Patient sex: M
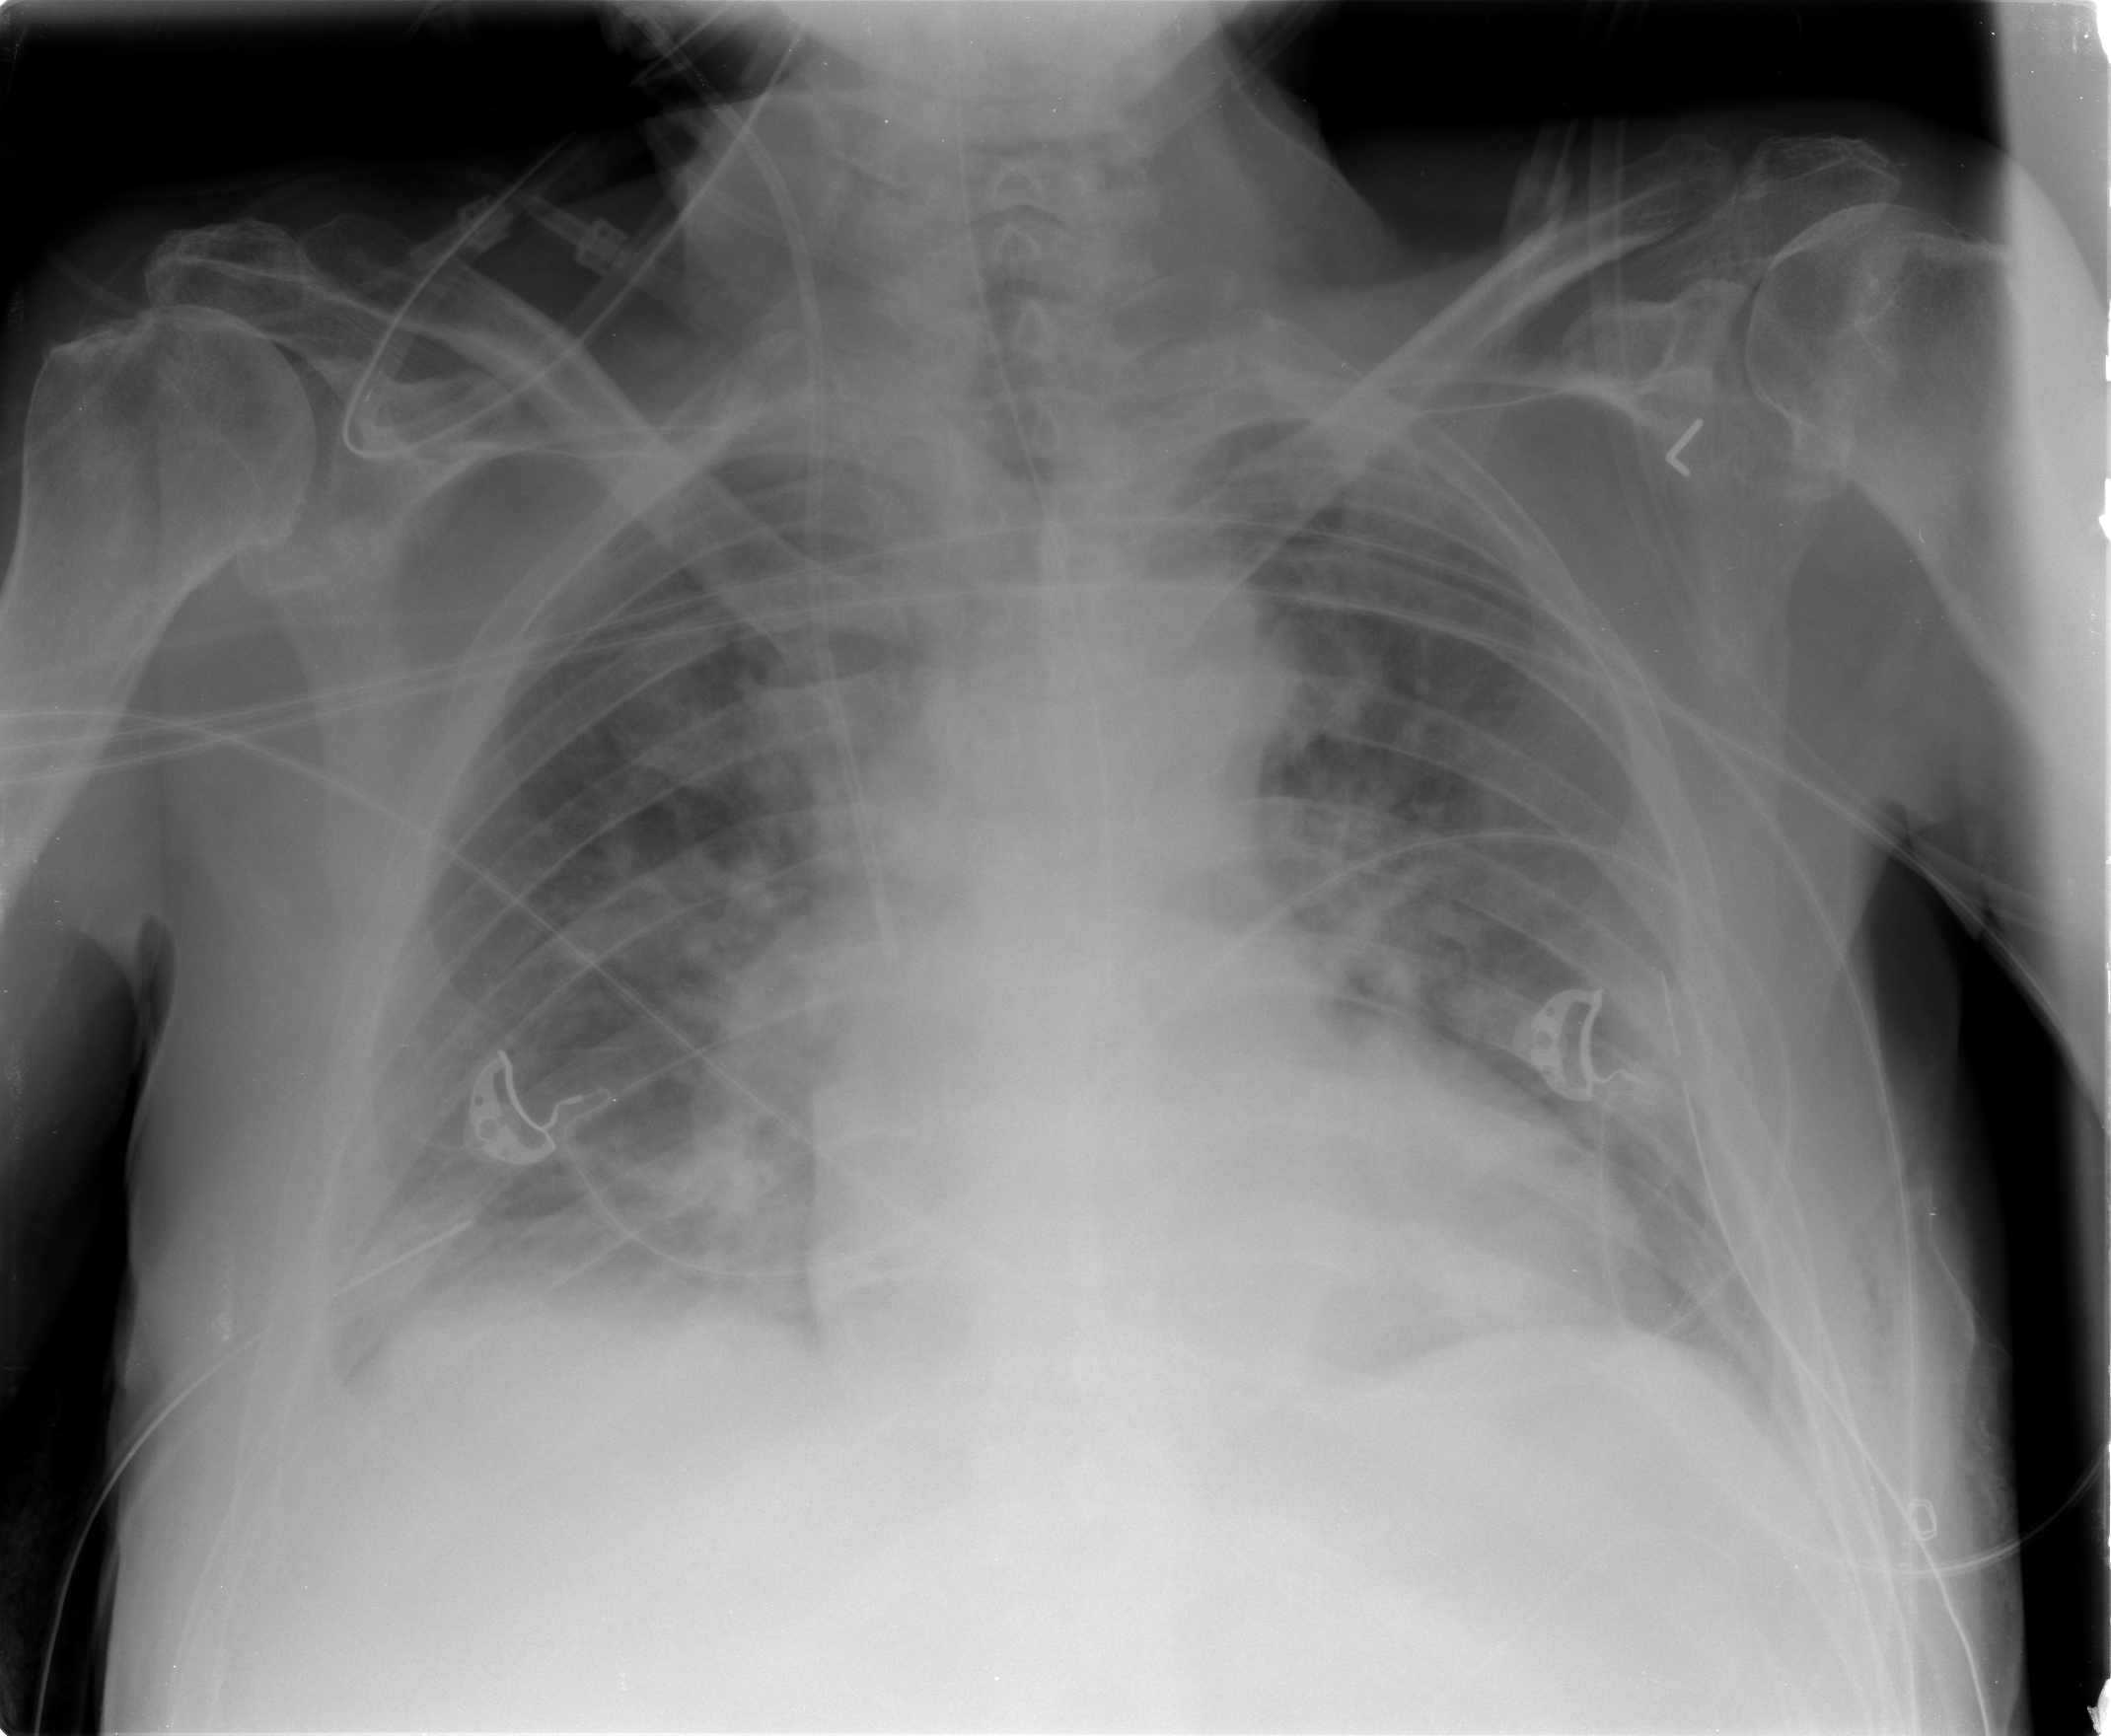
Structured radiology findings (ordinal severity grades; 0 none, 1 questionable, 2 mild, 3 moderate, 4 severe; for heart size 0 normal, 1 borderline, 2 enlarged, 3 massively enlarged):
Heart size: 1
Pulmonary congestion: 2
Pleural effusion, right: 2
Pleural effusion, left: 1
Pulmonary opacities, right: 2
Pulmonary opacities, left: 2
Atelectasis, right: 2
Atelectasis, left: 2